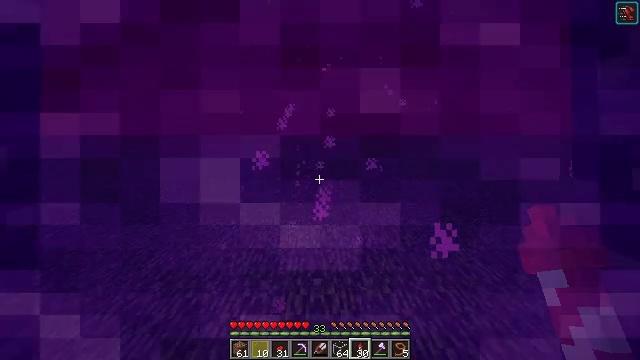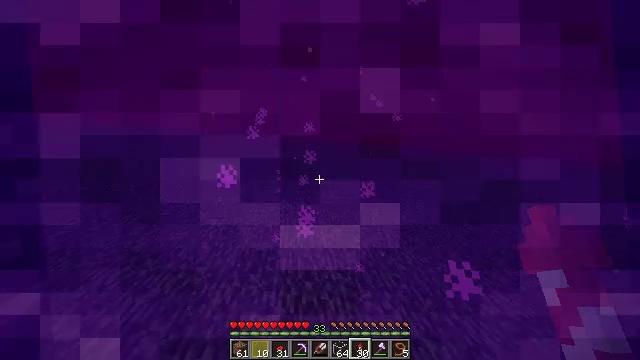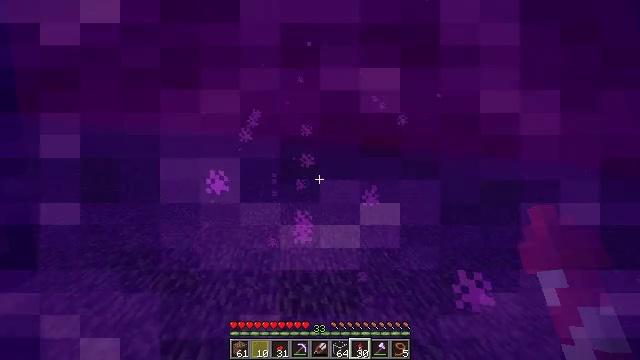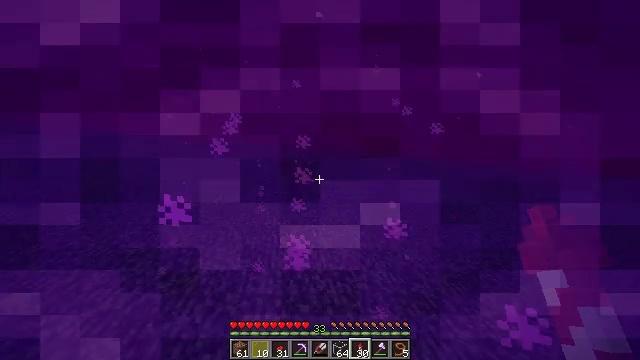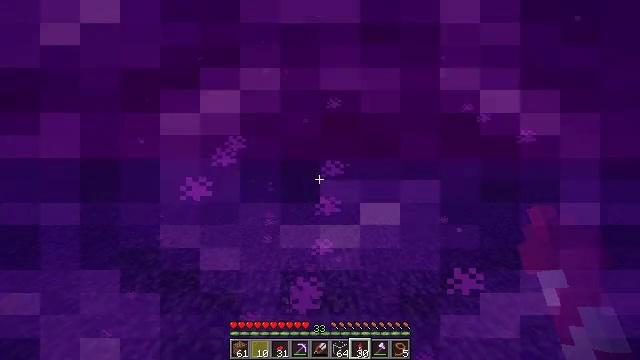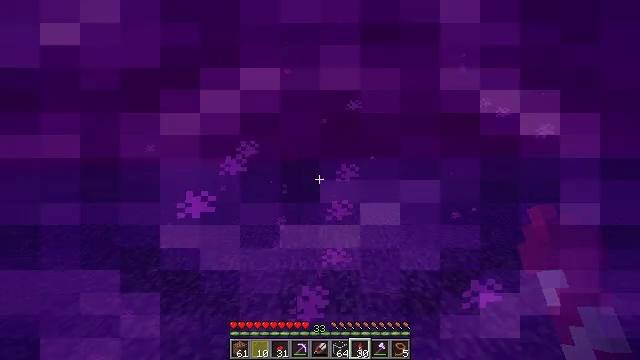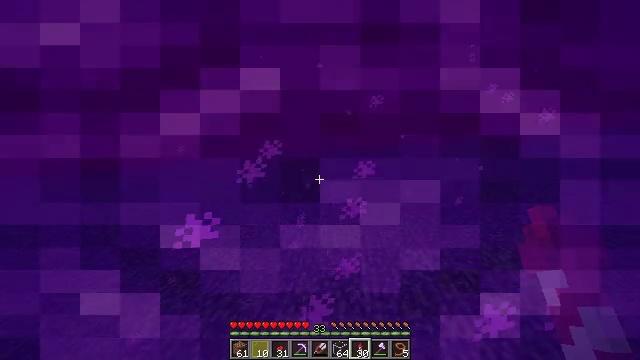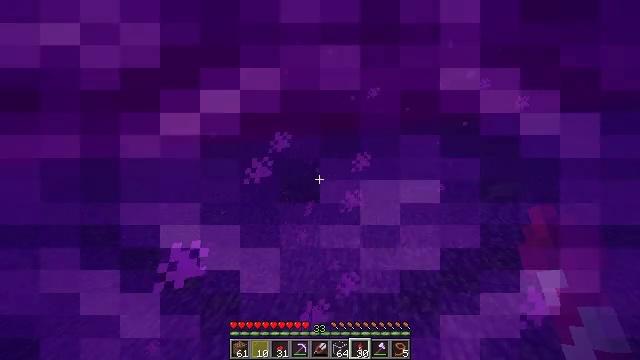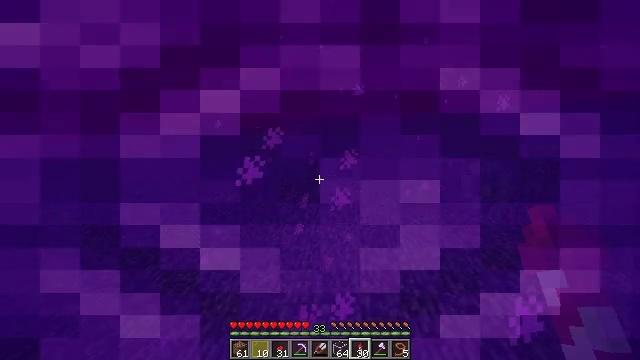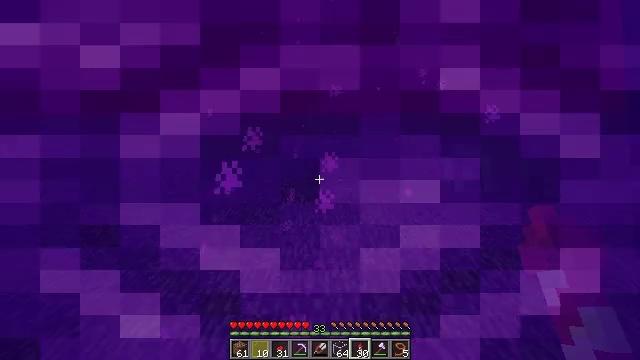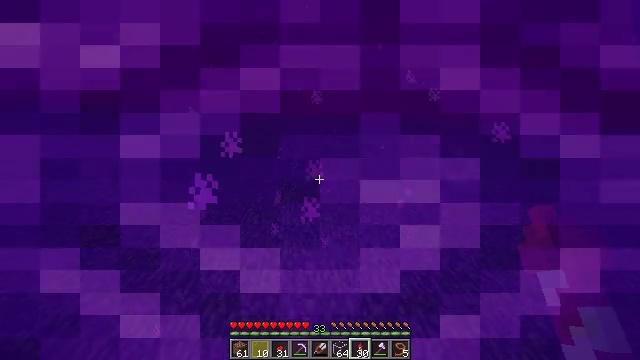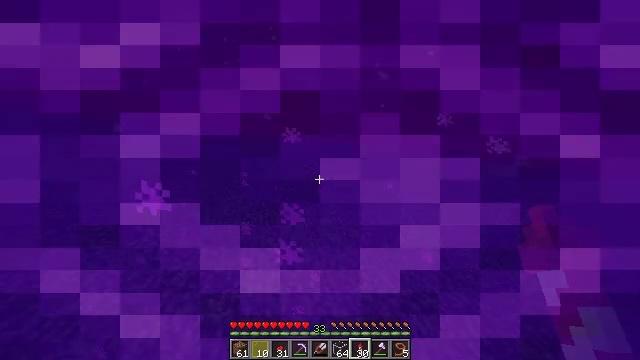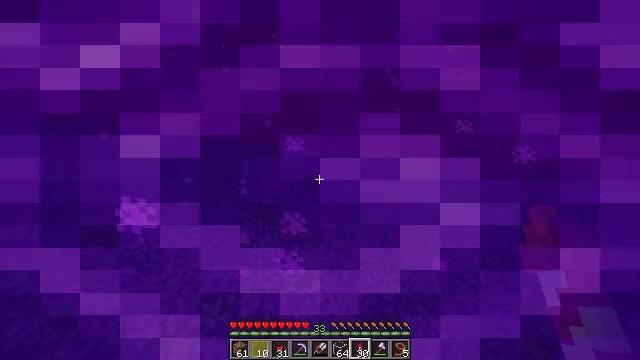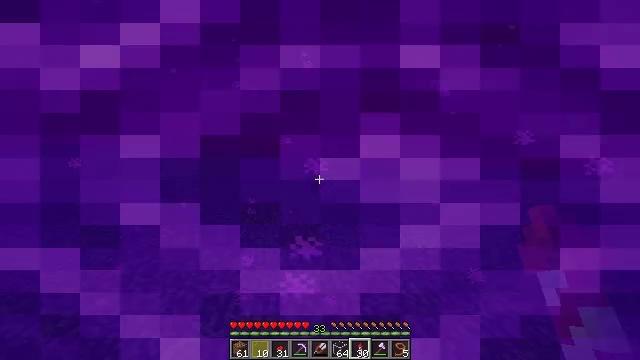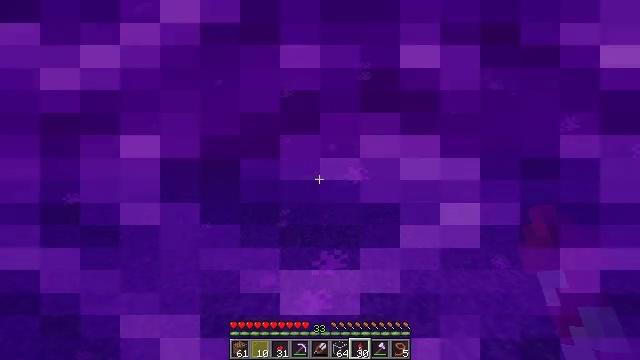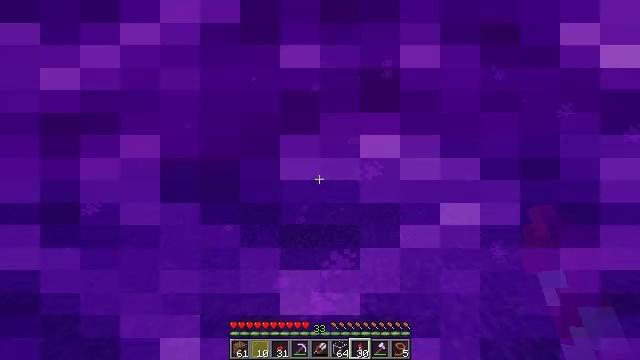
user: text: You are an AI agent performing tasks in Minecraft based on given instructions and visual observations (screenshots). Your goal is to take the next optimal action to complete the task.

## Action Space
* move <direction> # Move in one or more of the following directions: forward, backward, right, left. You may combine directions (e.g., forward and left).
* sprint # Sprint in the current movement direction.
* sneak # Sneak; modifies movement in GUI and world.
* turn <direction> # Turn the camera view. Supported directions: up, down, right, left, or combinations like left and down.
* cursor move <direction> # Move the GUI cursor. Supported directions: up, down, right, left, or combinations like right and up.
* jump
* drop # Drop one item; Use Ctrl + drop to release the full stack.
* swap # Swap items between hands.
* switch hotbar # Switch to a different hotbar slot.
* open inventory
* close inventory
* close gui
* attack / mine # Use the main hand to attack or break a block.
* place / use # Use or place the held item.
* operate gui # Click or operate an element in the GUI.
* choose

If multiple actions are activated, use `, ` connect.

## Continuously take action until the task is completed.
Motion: motion action
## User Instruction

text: Combine 4 honeycombs to form a honeycomb block.
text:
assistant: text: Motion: no_op
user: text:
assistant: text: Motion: no_op
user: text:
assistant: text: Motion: no_op
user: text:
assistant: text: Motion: no_op
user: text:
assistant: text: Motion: no_op
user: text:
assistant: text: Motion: no_op
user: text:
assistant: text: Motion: no_op
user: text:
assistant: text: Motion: no_op
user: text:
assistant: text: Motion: no_op
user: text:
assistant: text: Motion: no_op
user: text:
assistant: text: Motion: no_op
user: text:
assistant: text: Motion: no_op
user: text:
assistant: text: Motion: no_op
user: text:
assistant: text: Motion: no_op
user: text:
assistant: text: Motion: no_op
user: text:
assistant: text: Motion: no_op
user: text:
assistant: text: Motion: no_op
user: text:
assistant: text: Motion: no_op
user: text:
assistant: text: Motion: no_op
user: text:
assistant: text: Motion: no_op
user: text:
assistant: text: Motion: no_op
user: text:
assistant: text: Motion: no_op
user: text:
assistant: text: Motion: no_op
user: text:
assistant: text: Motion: no_op
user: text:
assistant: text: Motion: no_op
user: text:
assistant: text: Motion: no_op
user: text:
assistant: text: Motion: no_op
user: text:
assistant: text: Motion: no_op
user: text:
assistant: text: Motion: no_op
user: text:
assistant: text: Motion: no_op